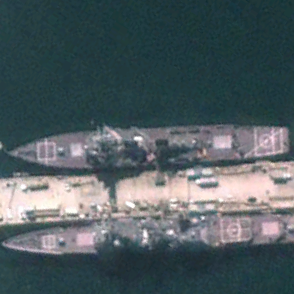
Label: destroyer